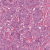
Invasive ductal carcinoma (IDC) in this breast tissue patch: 1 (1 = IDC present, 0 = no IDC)